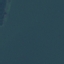
Land use / land cover class: SeaLake